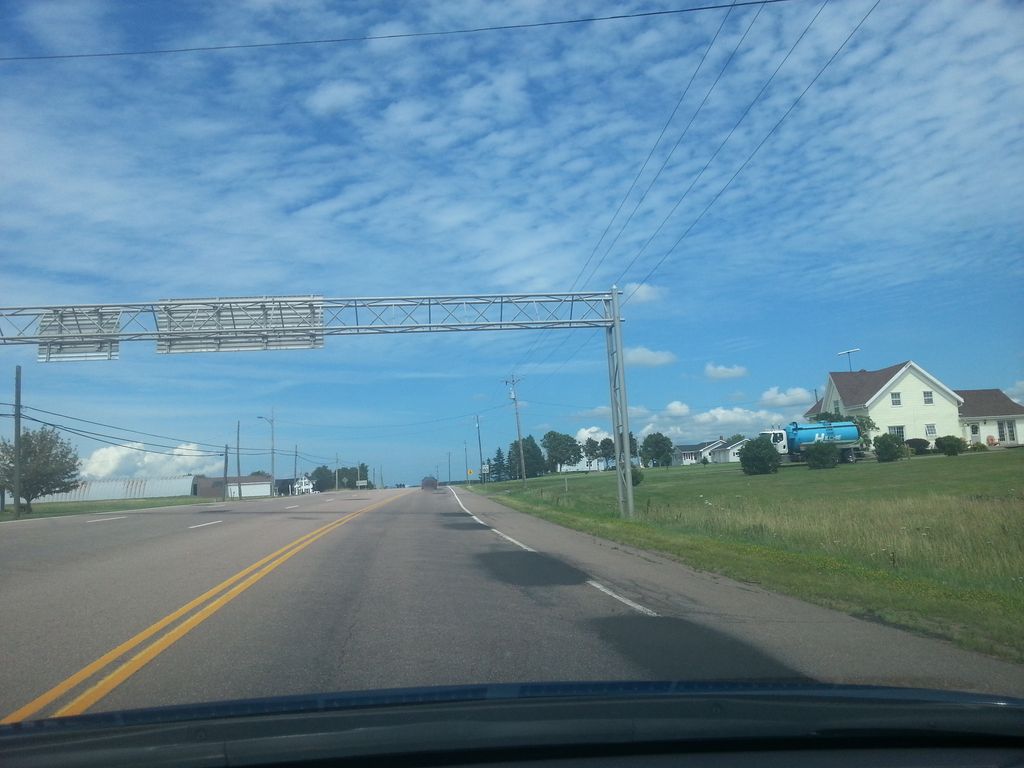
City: charlottetown